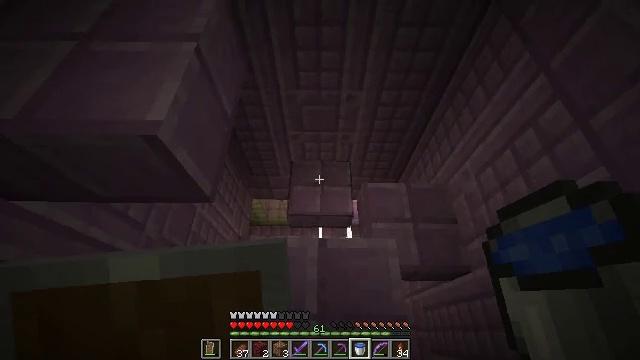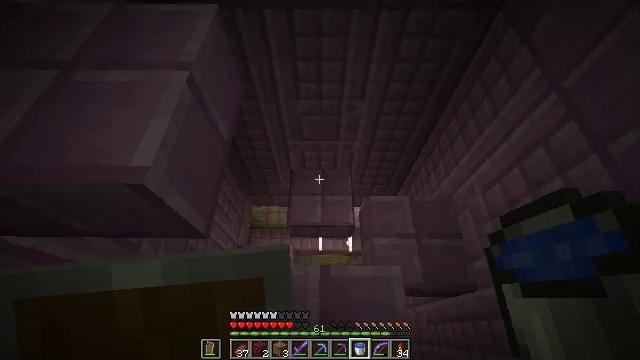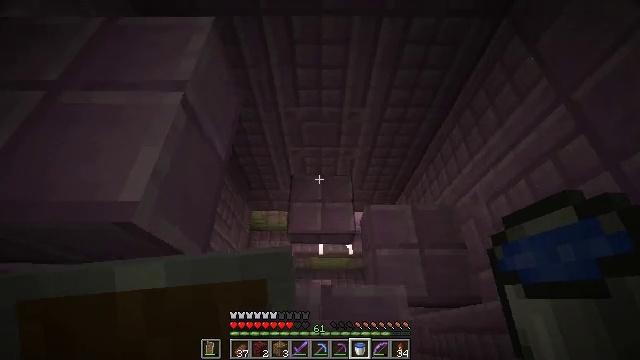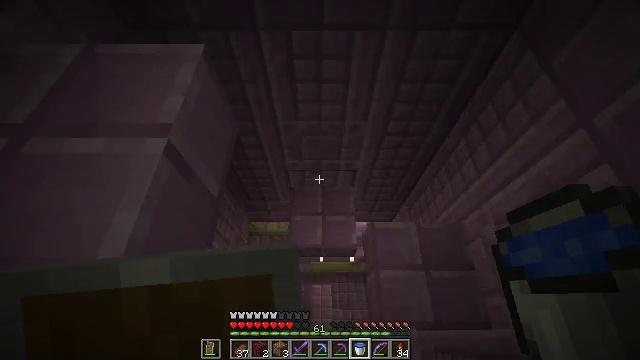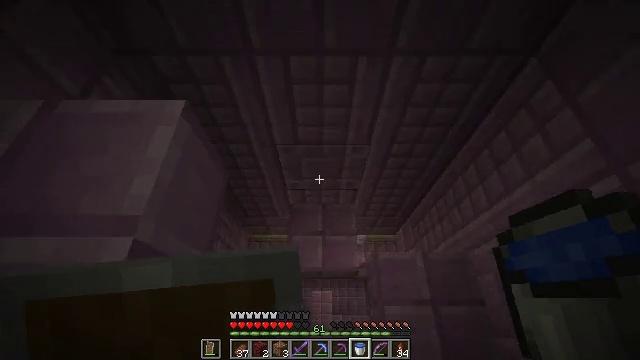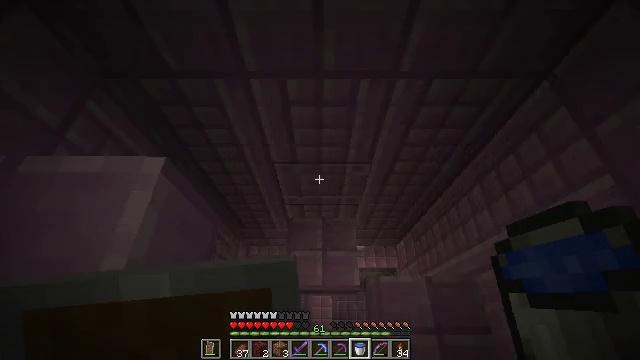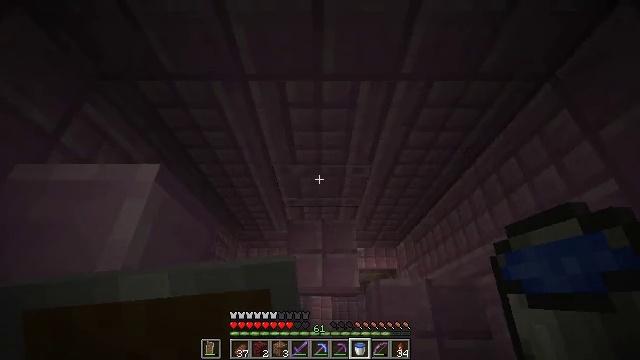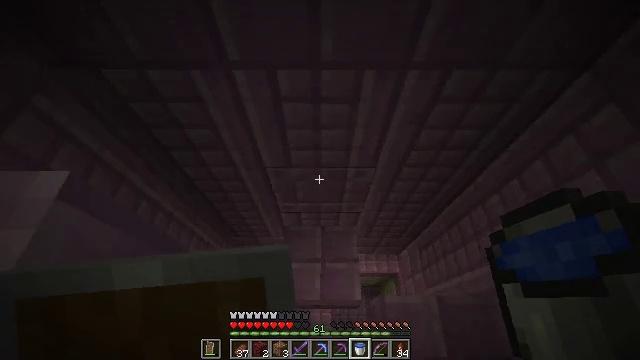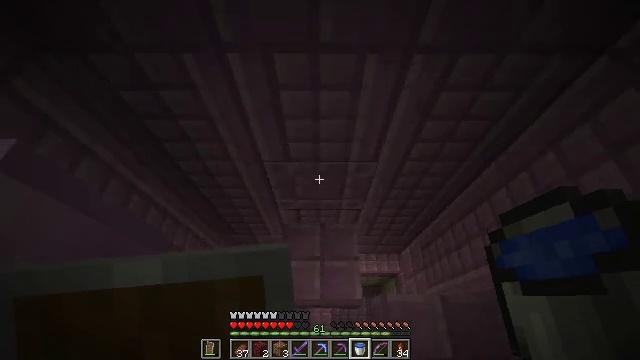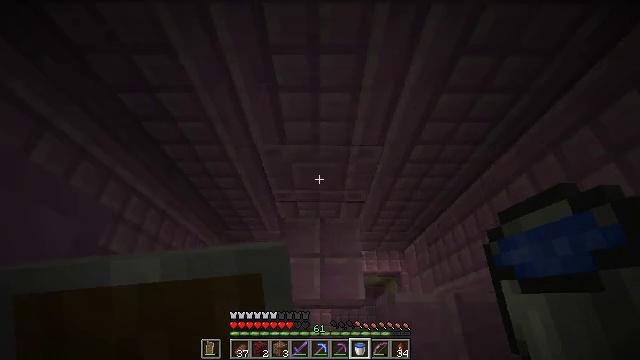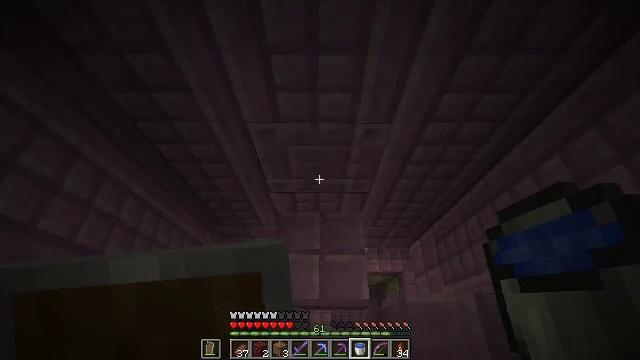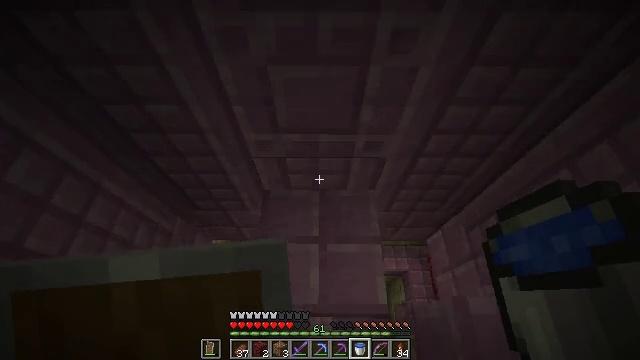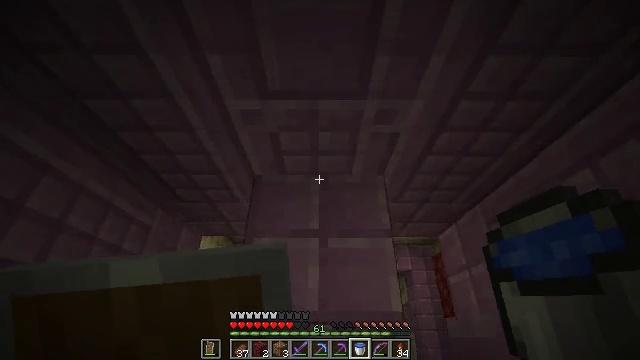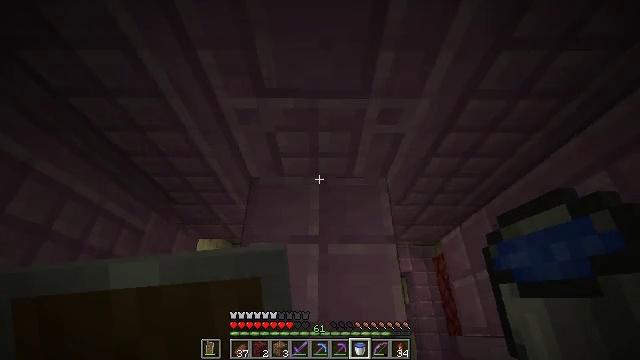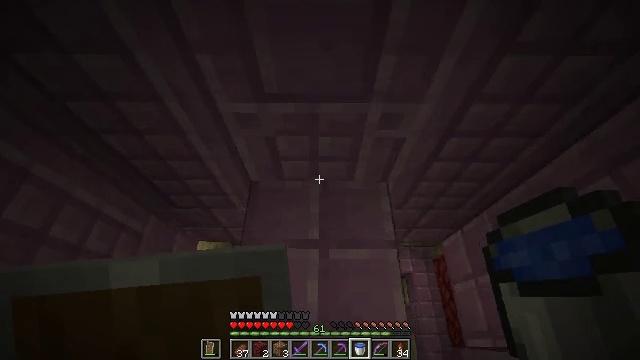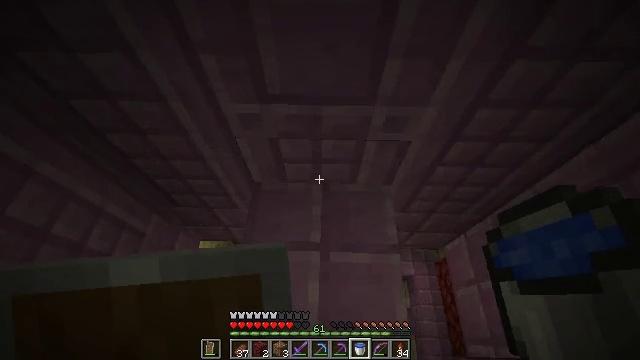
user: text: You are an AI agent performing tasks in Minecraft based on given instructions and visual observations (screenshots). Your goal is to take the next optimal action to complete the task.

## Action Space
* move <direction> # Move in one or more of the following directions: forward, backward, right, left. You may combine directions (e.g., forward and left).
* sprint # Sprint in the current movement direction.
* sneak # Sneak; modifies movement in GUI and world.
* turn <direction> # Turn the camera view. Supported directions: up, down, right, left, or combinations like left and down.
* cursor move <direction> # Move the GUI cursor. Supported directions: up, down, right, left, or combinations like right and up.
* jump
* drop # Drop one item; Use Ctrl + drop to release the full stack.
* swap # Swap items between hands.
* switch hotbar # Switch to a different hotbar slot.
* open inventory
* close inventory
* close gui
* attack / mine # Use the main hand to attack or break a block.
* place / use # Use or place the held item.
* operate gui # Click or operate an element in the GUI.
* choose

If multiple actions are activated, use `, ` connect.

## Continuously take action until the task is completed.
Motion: motion action
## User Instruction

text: Attack the ender chest to collect it.
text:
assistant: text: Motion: move forward
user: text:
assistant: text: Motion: move forward
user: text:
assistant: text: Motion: move forward
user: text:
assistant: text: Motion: move forward
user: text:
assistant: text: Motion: move forward
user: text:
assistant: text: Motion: move forward
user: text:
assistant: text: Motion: move forward
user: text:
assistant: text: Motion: move forward
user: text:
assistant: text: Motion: move forward
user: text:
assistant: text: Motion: move forward
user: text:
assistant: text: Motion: move forward
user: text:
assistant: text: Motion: no_op
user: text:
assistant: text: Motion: no_op
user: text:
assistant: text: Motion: no_op
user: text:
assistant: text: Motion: turn left
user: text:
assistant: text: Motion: turn left
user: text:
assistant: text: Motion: turn left
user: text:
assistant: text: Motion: turn left
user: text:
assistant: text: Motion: turn left
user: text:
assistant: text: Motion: turn left
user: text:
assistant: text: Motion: turn left
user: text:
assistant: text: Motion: turn left
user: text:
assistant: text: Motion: turn left
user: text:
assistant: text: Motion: no_op
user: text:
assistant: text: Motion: no_op
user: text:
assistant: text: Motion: no_op
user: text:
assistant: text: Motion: no_op
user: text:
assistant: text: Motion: no_op
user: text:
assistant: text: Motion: no_op
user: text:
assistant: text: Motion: no_op